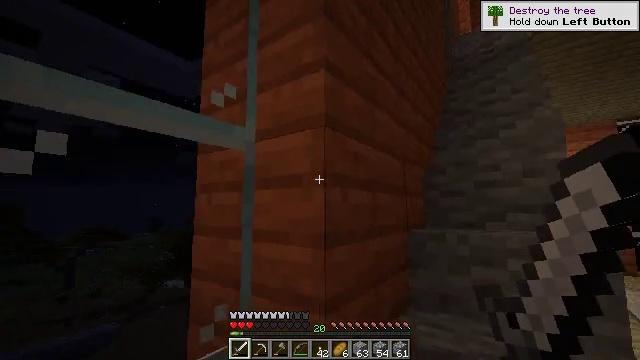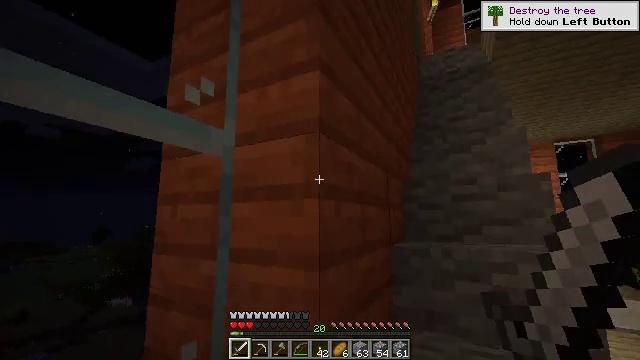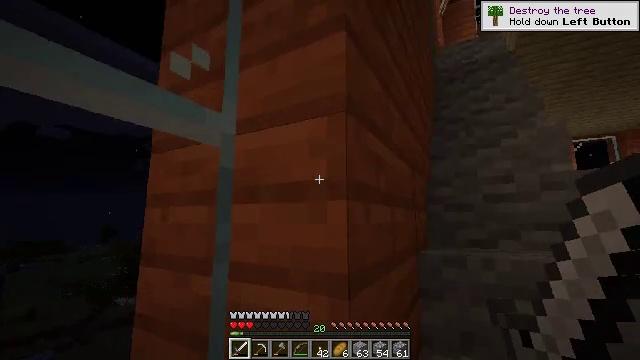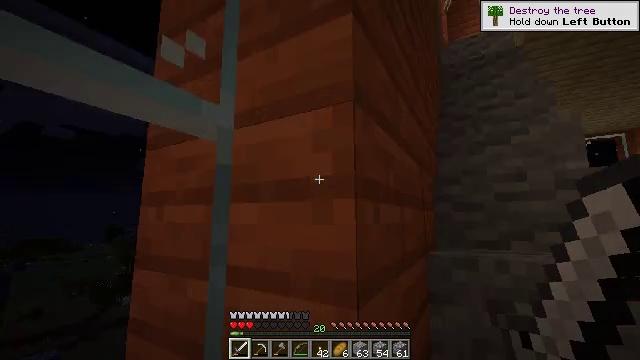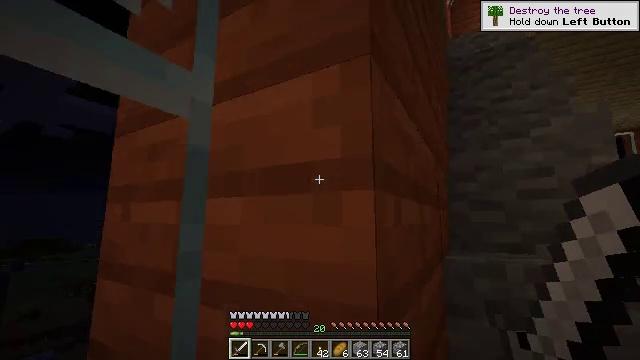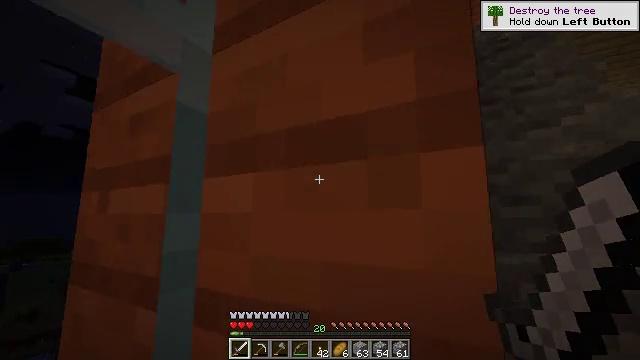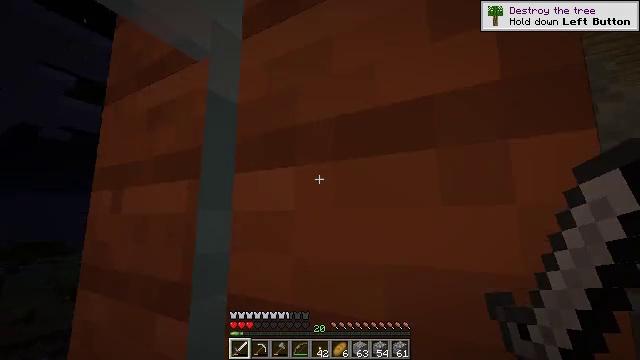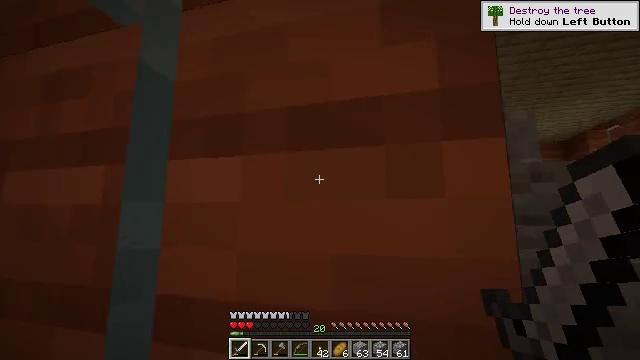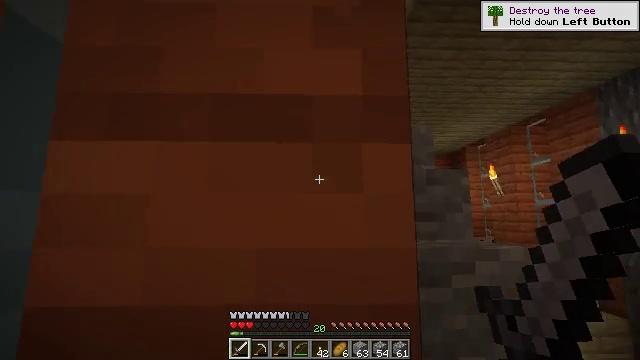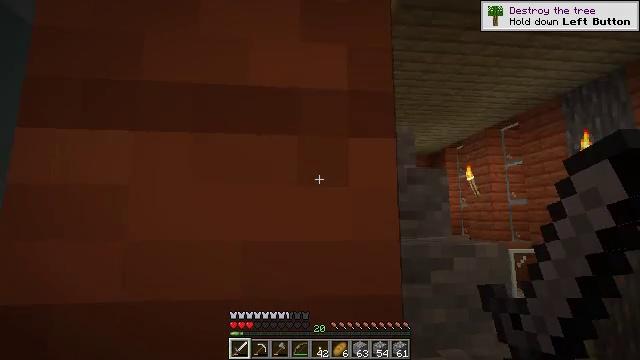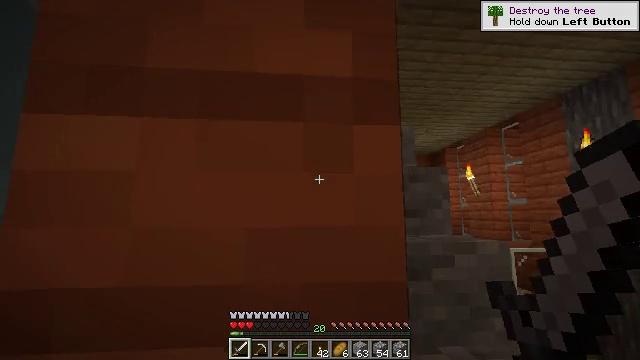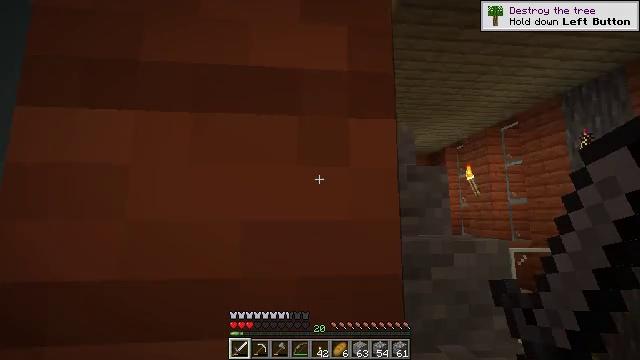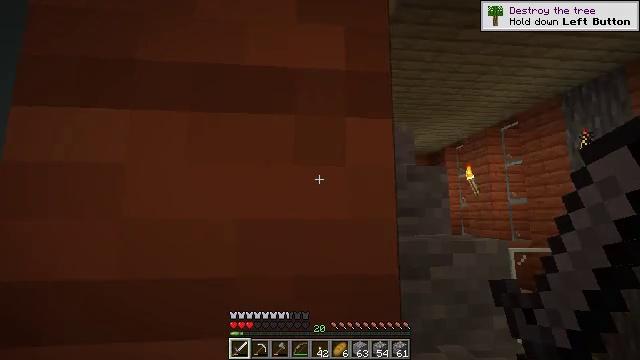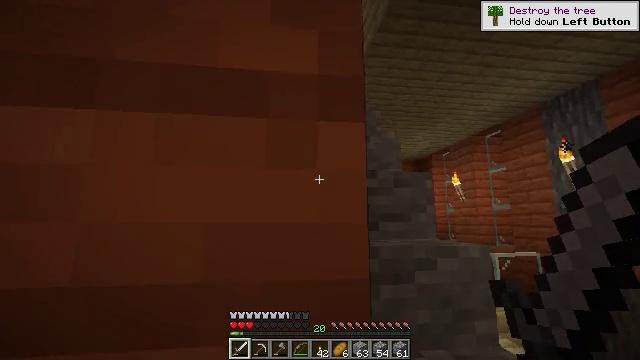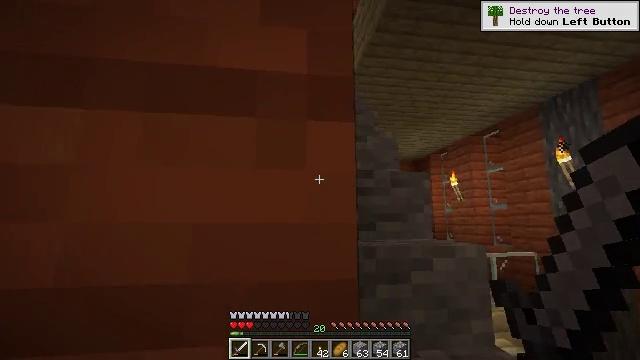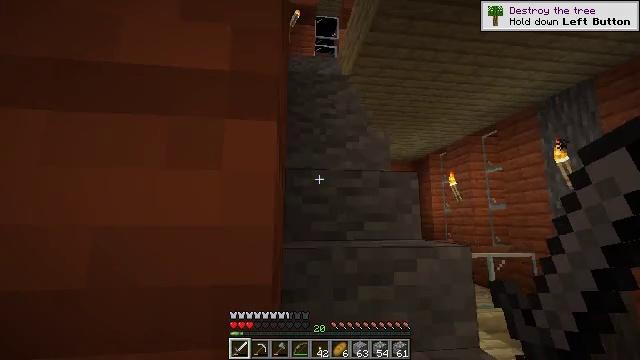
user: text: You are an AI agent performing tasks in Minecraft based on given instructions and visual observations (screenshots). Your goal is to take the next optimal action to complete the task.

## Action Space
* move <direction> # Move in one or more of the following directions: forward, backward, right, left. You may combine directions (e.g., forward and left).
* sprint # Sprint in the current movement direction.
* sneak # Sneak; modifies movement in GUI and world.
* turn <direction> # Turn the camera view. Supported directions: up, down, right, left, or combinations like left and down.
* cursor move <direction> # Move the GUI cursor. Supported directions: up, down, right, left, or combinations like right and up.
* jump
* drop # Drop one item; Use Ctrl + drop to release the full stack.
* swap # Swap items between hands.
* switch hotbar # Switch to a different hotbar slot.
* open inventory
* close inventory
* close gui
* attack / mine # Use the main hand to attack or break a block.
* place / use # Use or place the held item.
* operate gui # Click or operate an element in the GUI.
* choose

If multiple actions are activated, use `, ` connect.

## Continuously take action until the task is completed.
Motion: motion action
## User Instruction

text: Remove the birch pressure plate from the ground.
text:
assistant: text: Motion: move forward, turn right and up
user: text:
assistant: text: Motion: move forward, turn left
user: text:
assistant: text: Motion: move forward
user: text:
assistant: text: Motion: move forward
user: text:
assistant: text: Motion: move forward
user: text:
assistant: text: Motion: move forward
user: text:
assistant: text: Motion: move forward, turn right
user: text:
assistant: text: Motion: move forward, turn right
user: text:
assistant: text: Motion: move forward, turn right
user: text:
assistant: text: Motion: move forward
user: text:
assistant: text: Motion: move forward
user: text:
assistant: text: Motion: move forward
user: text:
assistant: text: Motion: move forward, turn right and up
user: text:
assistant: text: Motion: move forward
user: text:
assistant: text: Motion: move forward and move right
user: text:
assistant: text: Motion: move forward and move right
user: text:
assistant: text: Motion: move forward and move right, turn left
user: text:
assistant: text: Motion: move forward
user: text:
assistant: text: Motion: move forward
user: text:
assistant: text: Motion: move forward
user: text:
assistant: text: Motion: move forward
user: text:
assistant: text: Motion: move forward
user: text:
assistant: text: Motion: move forward
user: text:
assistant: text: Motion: move forward, turn up
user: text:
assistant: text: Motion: move forward, turn up
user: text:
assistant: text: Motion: move forward, turn right and up
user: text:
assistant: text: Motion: move forward and move left, turn up
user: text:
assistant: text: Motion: move forward and move left
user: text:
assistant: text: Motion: move forward and move left
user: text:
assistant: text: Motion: move forward and move left